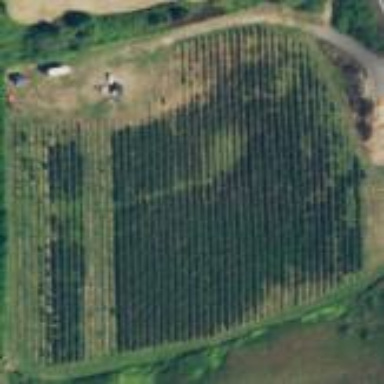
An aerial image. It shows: Farmland with blueberry plants.